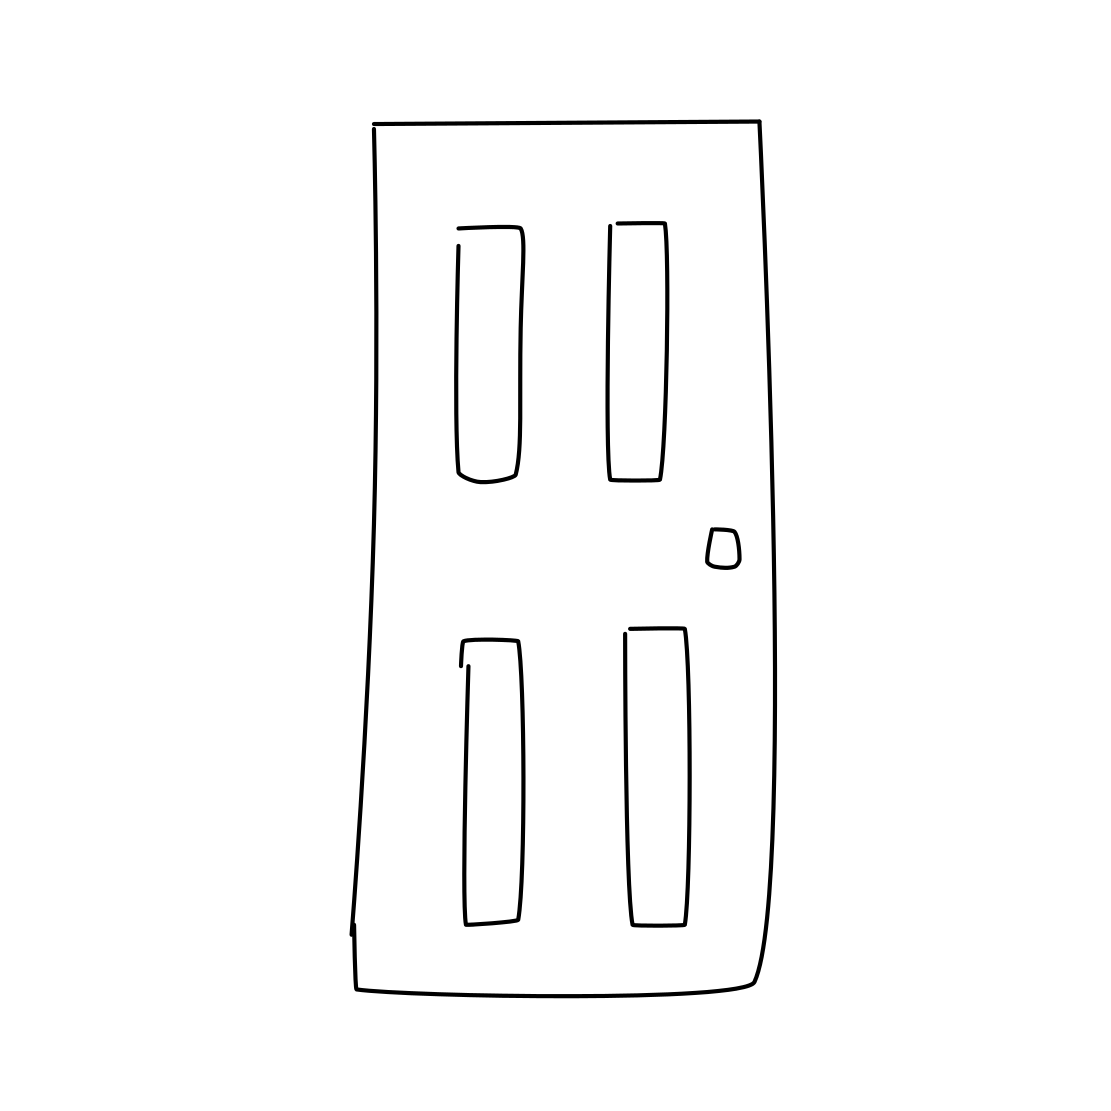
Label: door